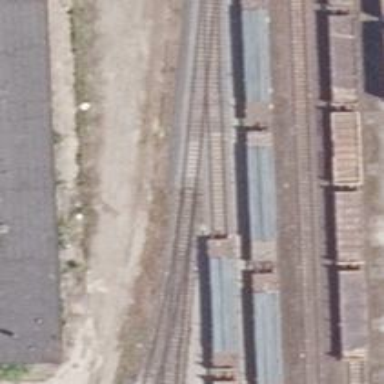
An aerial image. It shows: Railway spur service.